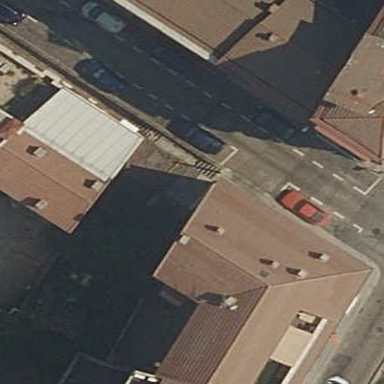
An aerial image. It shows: Residential building.